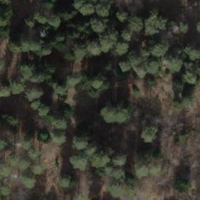
EUNIS habitat code: 44
Species observed at this site:
Lathyrus vernus